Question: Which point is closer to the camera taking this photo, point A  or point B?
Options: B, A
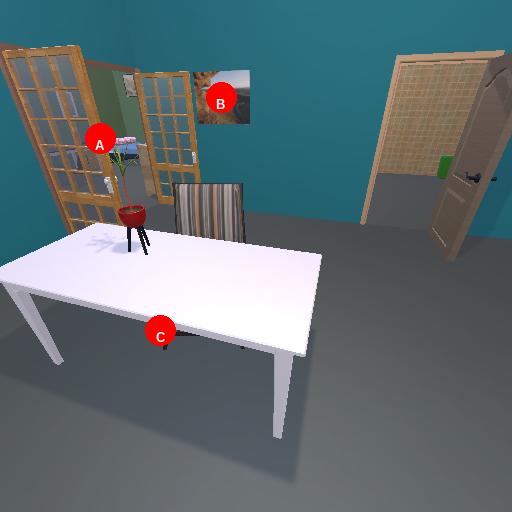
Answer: B